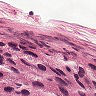
Metastatic tissue present: yes